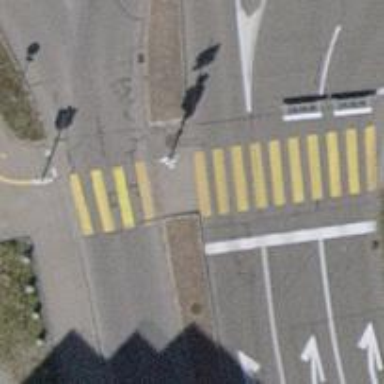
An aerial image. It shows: Crossing with traffic signals and pedestrian island.